Field crop: maize
Growth stage: 1
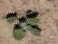
Species: chenopodium